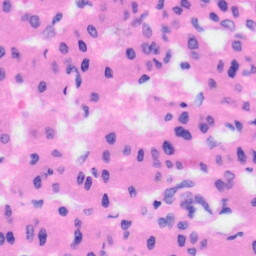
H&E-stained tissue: Liver